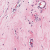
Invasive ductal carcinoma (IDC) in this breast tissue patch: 0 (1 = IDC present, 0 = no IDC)